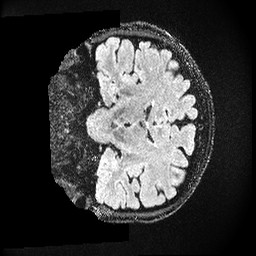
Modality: FLAIR
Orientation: coronal
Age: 40
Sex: male
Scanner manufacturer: ge
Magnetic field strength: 3 T
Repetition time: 4.802 s
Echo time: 0.117 s